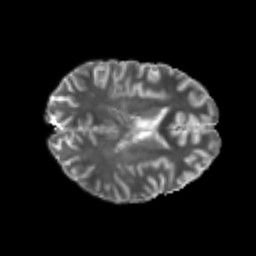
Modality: T2w
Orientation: axial
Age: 22
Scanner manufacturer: philips
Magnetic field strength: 3 T
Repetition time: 8.584 s
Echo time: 0.1268 s